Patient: sex F, age 60
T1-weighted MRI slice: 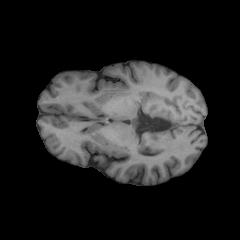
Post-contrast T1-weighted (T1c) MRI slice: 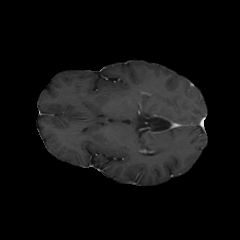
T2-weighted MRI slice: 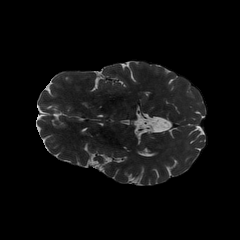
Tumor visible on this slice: no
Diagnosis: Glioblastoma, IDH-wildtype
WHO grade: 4